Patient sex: M
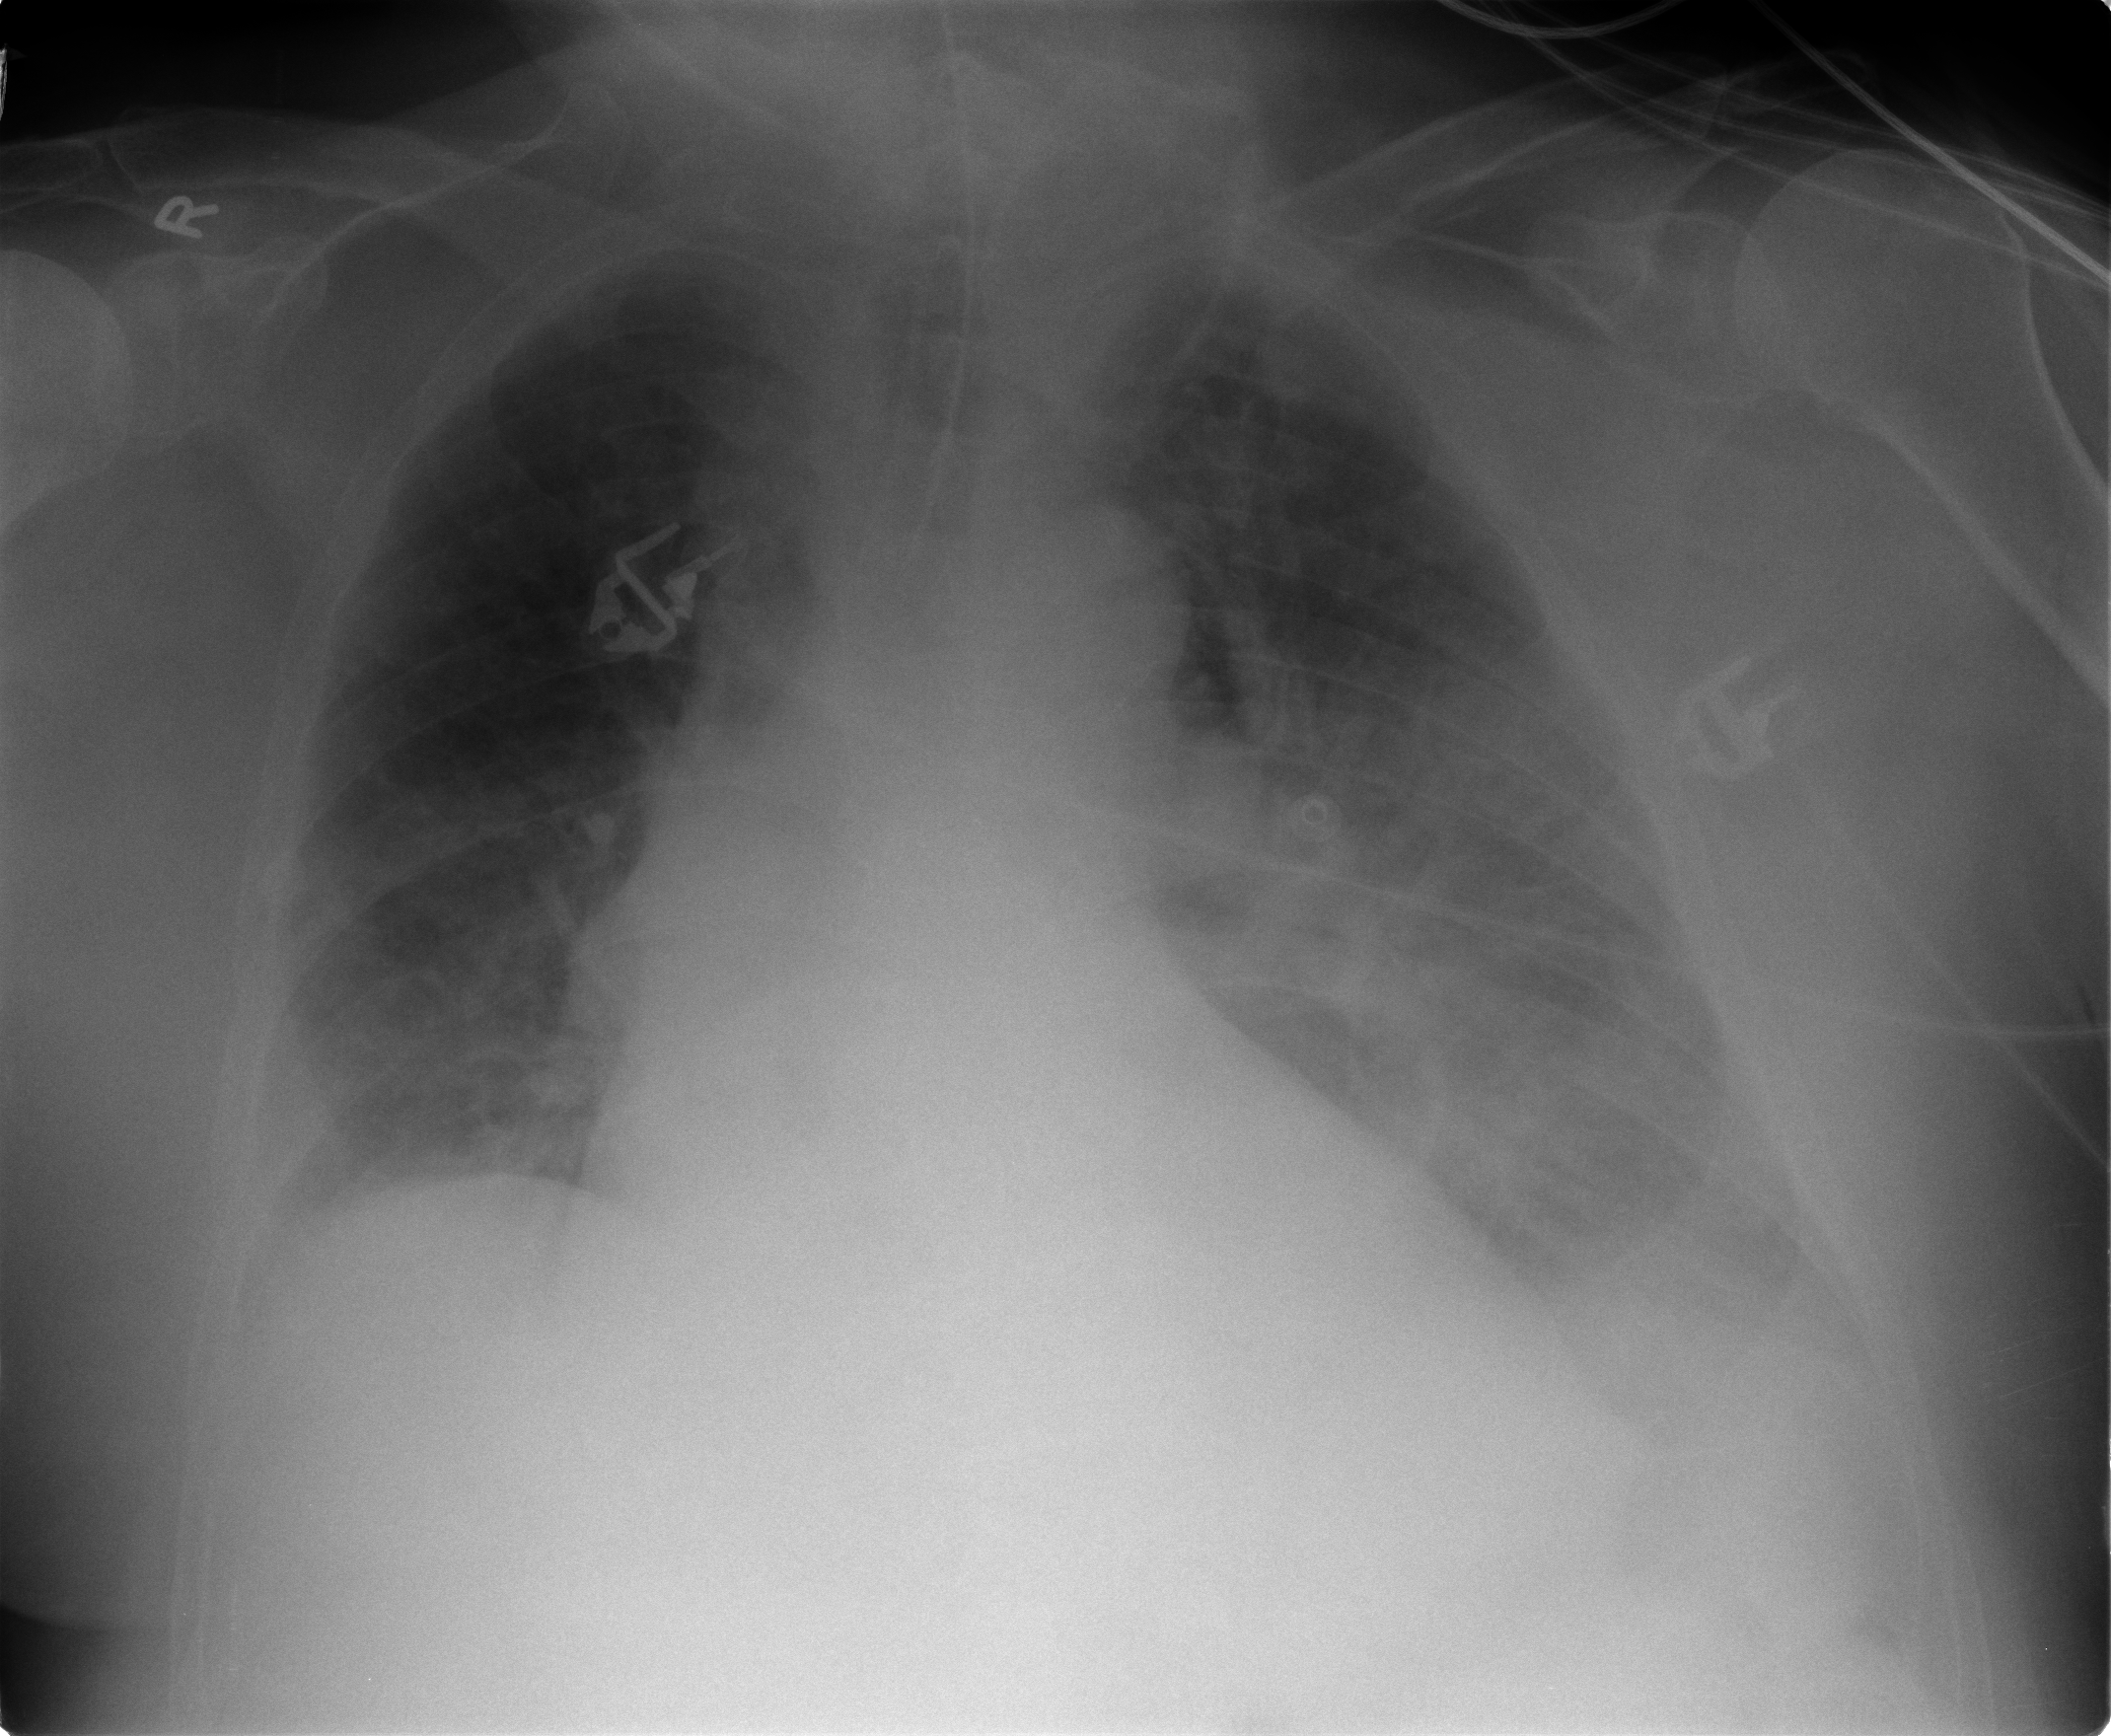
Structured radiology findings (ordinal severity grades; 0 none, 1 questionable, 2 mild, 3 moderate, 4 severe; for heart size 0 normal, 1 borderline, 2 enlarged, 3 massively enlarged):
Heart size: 2
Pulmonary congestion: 2
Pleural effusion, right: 1
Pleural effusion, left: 2
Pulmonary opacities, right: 1
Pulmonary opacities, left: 2
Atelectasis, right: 2
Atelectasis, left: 2